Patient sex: F
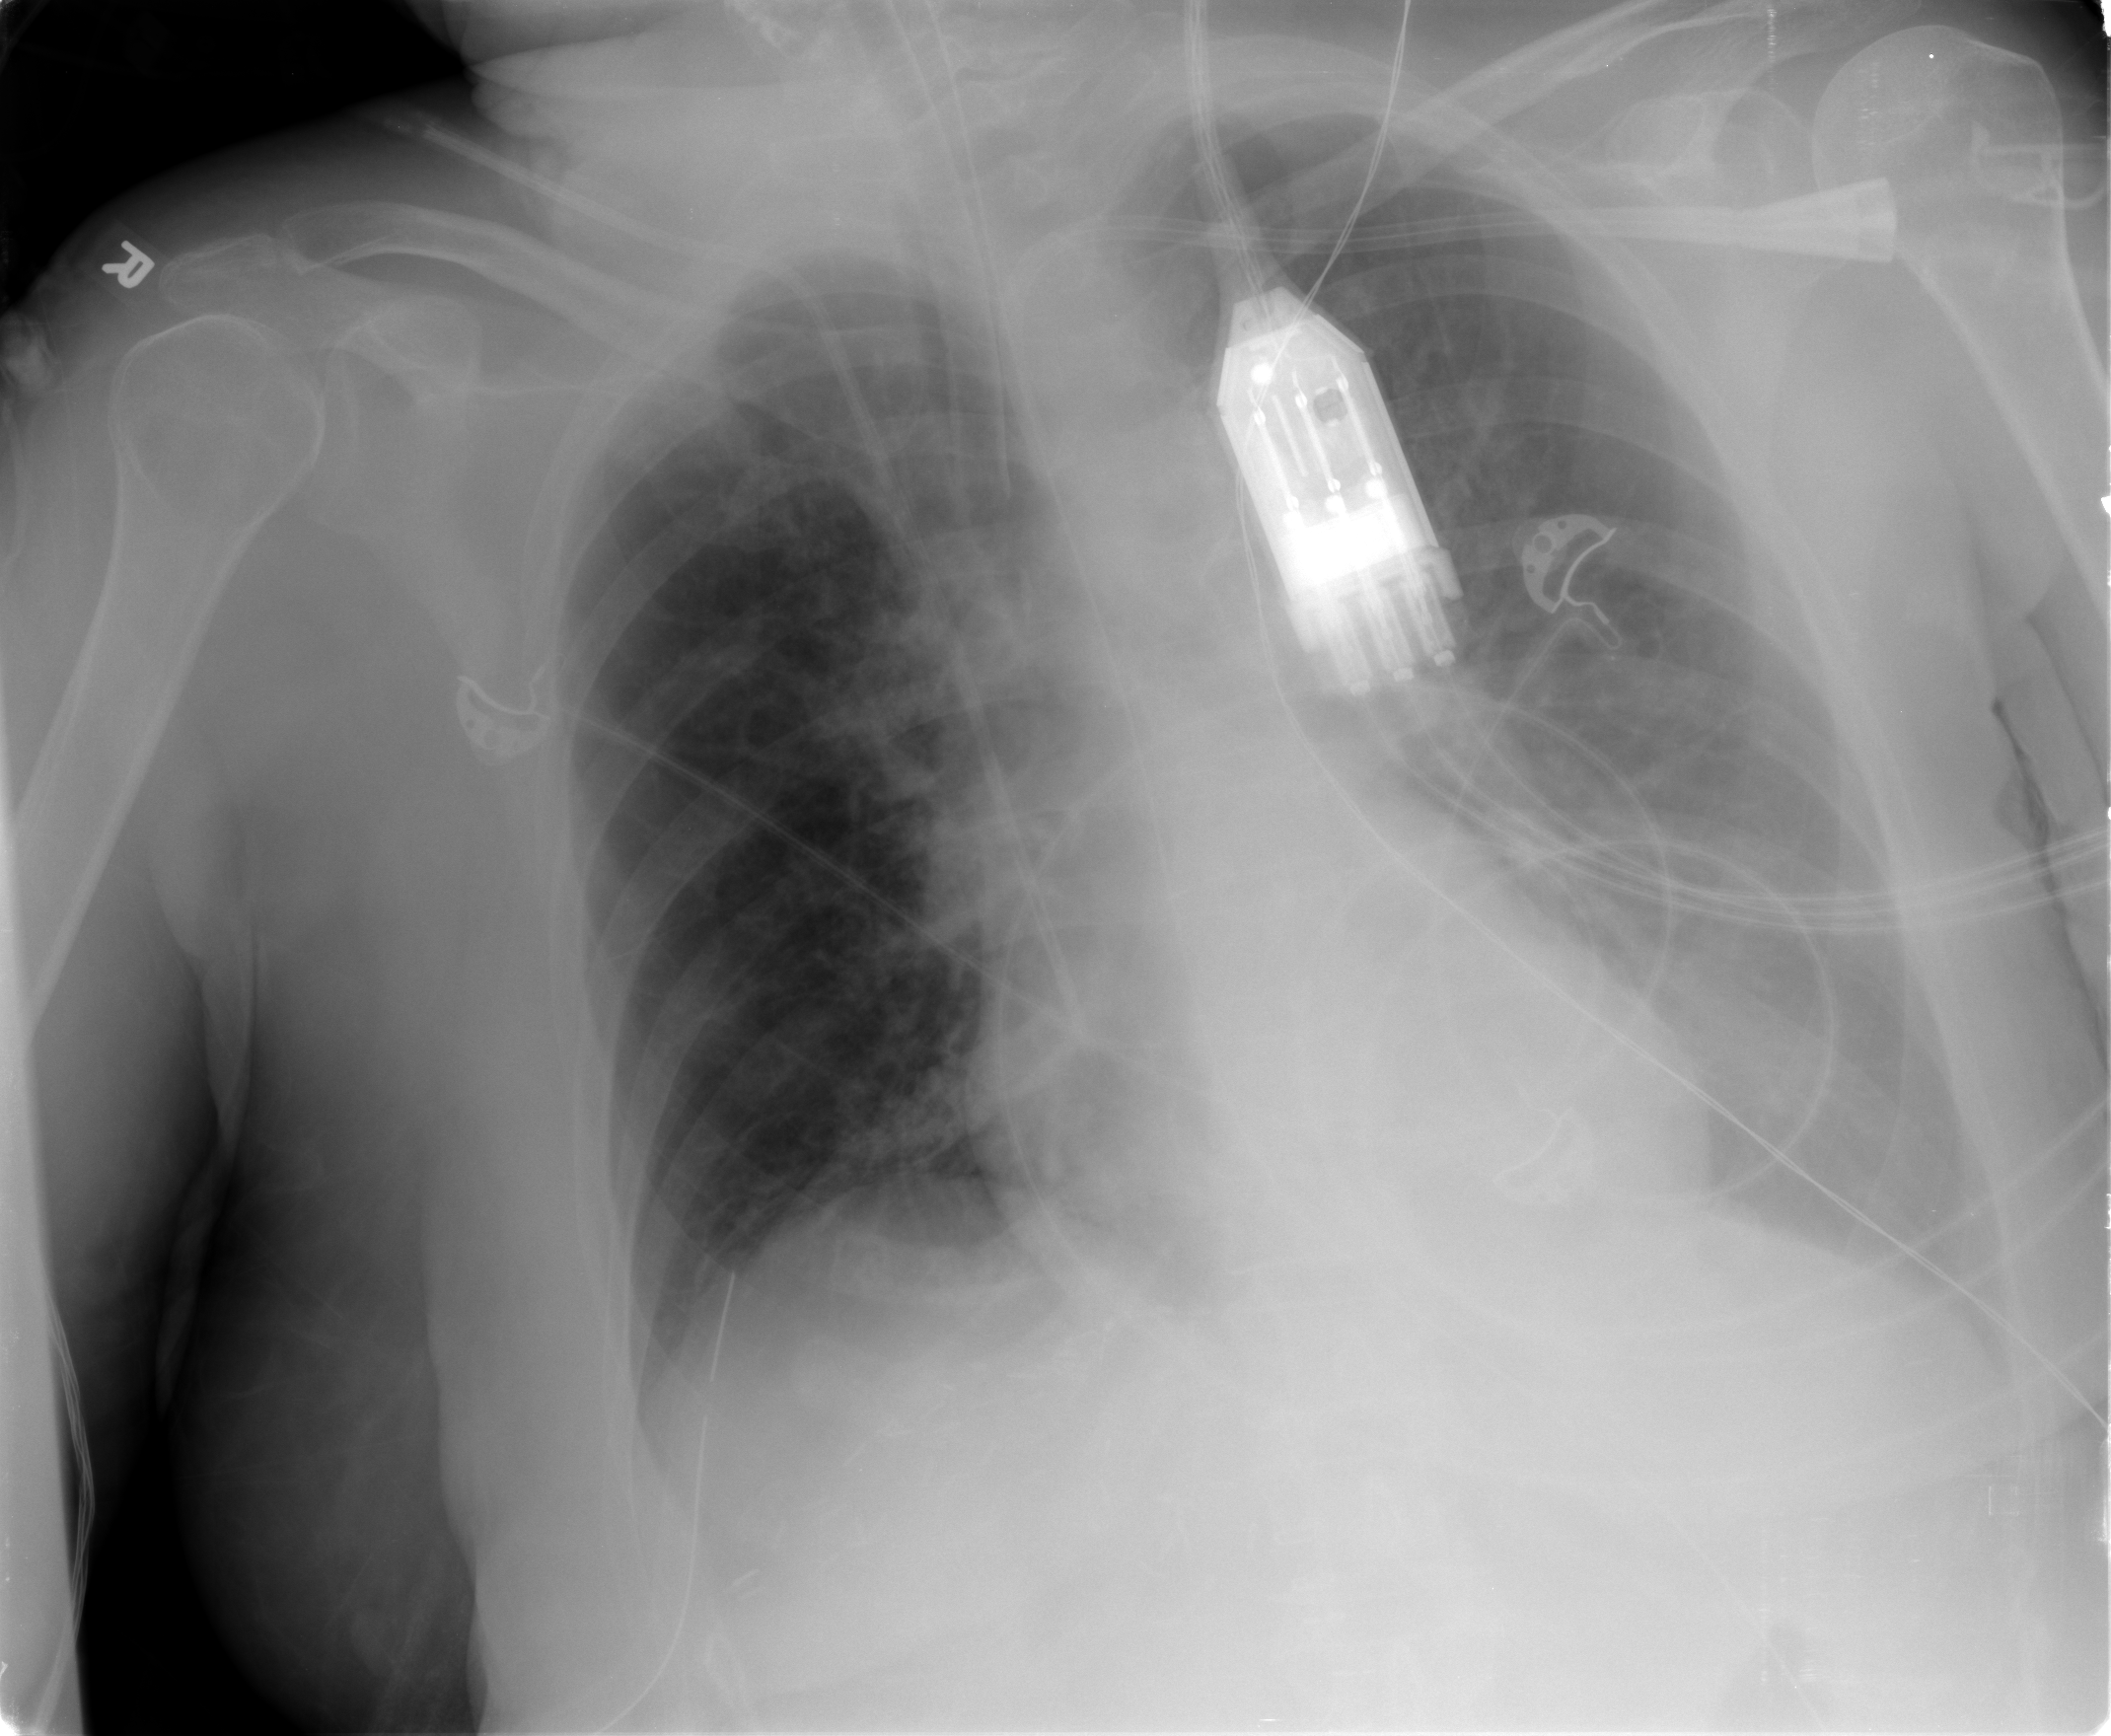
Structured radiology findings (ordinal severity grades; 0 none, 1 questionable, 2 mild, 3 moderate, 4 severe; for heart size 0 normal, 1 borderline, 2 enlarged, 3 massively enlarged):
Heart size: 0
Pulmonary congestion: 2
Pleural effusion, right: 0
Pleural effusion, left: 0
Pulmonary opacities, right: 0
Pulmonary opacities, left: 2
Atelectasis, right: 0
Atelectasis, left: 0